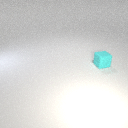
small cyan rubber cube